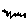
Label: zigzag